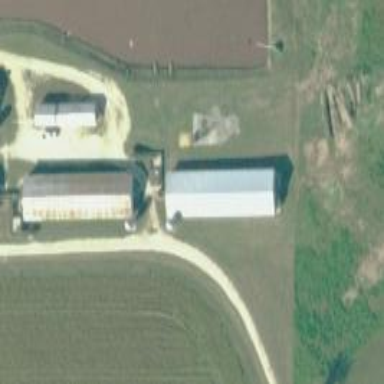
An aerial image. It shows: Silo.